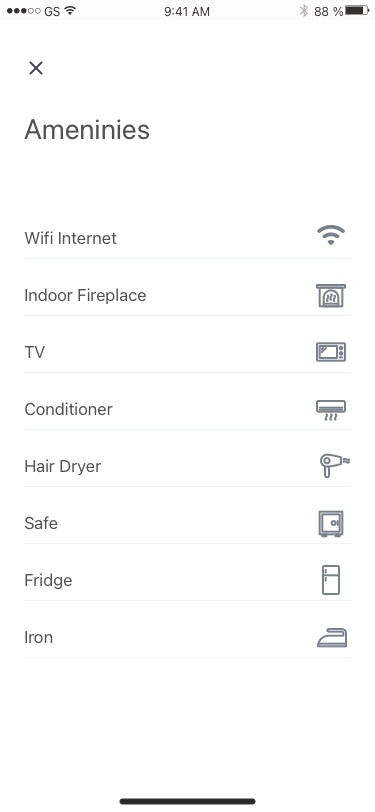
Text in this UI design:
Ameninies
88 %
9:41 AM
GS
Wifi Internet
Indoor Fireplace
TV
Conditioner
Hair Dryer
Safe
Fridge
Iron